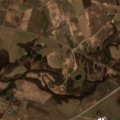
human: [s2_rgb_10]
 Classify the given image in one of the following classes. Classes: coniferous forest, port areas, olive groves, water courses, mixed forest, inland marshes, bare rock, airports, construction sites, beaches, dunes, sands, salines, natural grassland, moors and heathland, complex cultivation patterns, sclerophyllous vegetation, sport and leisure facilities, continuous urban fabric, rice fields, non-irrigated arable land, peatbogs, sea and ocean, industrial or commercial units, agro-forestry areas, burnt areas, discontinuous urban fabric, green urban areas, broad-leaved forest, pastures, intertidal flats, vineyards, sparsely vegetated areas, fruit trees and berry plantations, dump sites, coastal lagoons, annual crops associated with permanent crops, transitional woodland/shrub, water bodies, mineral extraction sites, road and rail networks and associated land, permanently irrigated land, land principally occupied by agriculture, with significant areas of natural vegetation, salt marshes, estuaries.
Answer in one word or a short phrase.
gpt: non-irrigated arable land, complex cultivation patterns, land principally occupied by agriculture, with significant areas of natural vegetation, broad-leaved forest